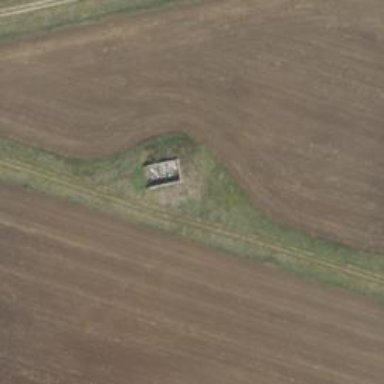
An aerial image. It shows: Military bunker.